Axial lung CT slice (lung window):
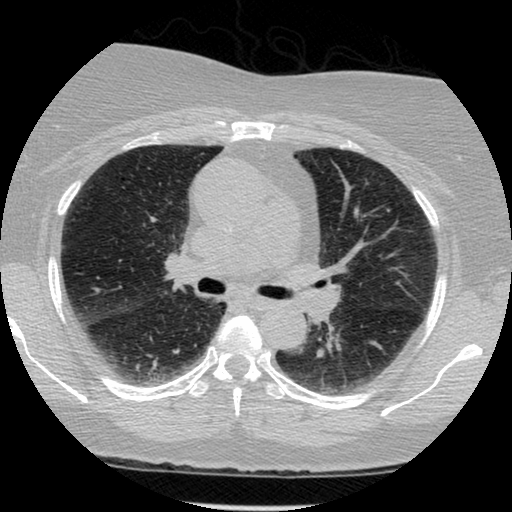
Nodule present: no